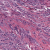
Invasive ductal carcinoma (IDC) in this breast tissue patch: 1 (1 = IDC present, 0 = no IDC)